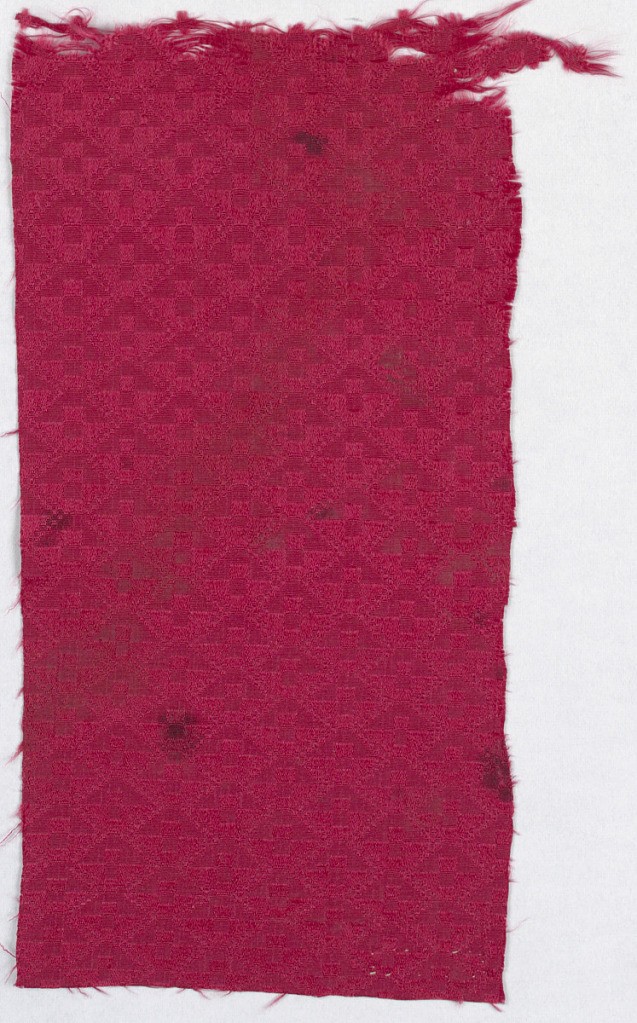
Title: Fragment
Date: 16th century
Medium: silk Technique: 5-harness satin damask
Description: Small allover continuous diamond repeat outlined in a checkerboard design and with small cubes in center.